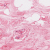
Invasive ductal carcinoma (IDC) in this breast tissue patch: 0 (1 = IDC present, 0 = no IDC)